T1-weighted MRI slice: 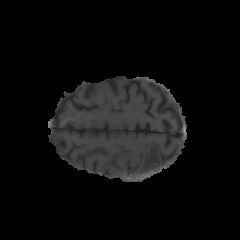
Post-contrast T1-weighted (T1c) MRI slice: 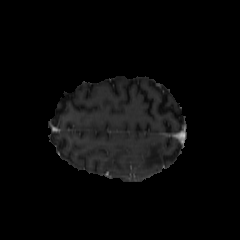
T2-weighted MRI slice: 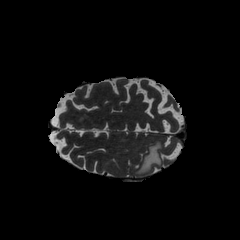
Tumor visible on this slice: yes